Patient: sex F, age 68
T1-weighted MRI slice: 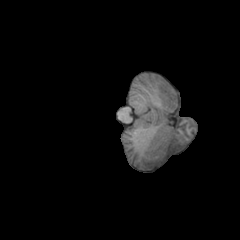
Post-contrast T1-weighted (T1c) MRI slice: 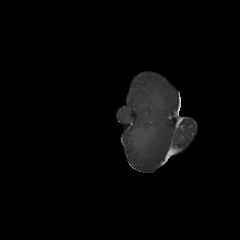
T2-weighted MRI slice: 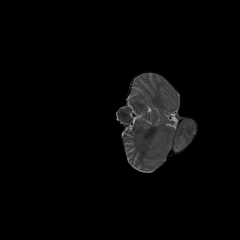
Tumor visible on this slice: yes
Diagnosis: Glioblastoma, IDH-wildtype
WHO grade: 4